Question: I am getting this warning while updating my node package.
> Warning: The current version of Node (18.10.0) is not supported by Angular
Any solution for this would be great help. I updated my node using the downloader file.

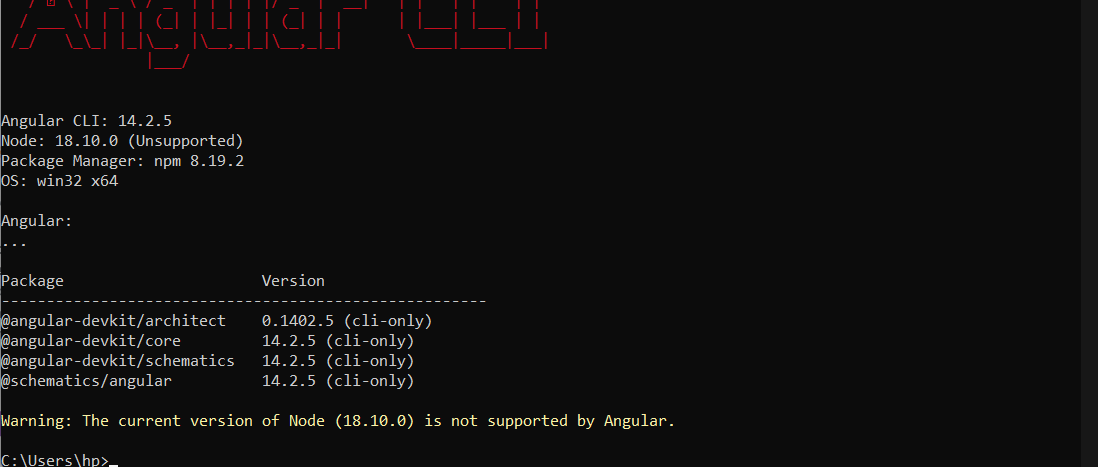
Answer: :
Node 18 support has landed with Angular 15.
---
<URL> from the Angular team:
> Angular officially supports all Node.js versions currently in active LTS or maintenance LTS (<URL>, Node.js v18 will enter LTS on 2022-10-25. Based on the Angular release cadence, Node.js v18 would then be officially supported by Angular in v15 at the earliest. Node.js v14 will reach its end-of-life on 2023-04-30 and would then no longer be supported by Angular v16 at the earliest.
So support for Node 18 is expected for Angular 15.
For more about the supported version of node across different versions of Angular you can refer to <URL>.